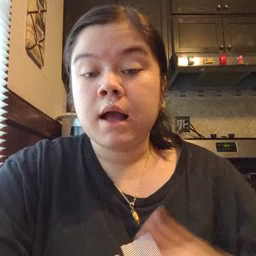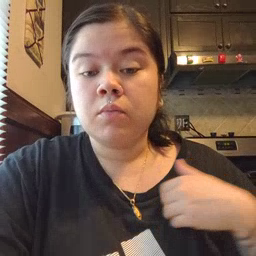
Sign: animal